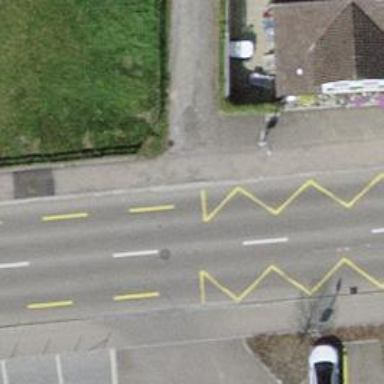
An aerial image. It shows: Public transport stop position.